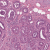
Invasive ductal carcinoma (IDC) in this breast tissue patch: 1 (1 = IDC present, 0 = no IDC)